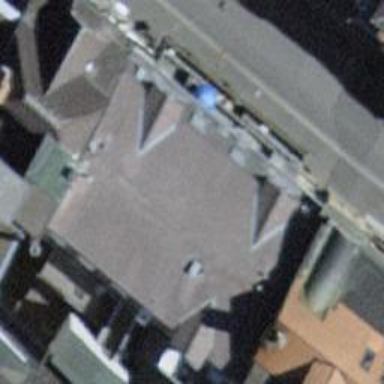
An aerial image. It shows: Restaurant.